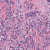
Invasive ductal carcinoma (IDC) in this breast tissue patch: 1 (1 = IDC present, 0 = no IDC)